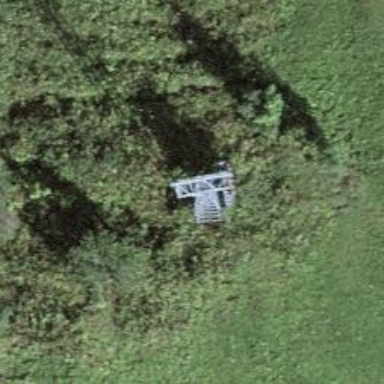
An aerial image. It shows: Pylon used for aerialway.